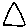
Label: triangle